Brain MRI, t2w sequence, axial 2D slice.
Patient: age 28, sex M, weight 95 kg, height 1.95 m
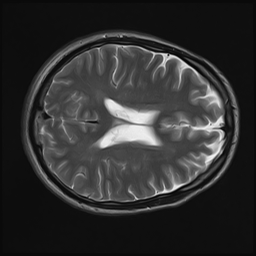